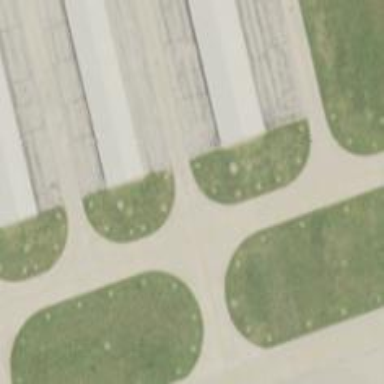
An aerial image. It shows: View of taxiway at the airport.